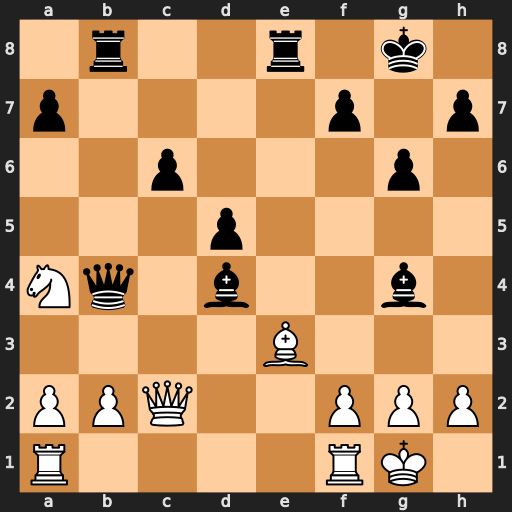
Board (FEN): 1r2r1k1/p4p1p/2p3p1/3p4/Nq1b2b1/4B3/PPQ2PPP/R4RK1
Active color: w
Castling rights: -
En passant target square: -
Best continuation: a3 Qc4 Qxc4 dxc4 Bxd4